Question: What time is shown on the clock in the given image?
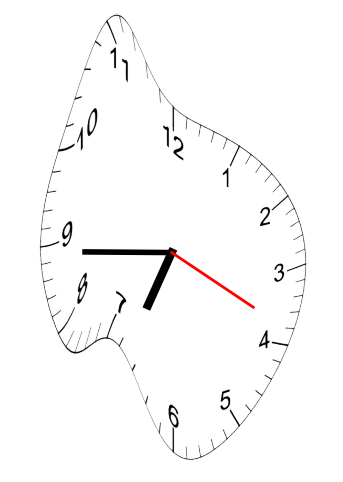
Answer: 06:44:19